Field crop: maize
Growth stage: 2
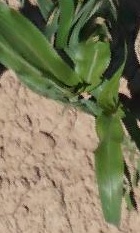
Species: maize